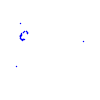
Particle: proton